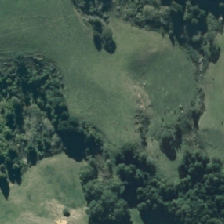
Land cover: broadleaved_indigenous_hardwood